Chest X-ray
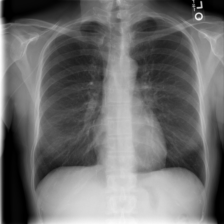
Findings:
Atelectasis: negative
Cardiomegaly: negative
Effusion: negative
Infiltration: negative
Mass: negative
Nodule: negative
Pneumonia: negative
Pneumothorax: negative
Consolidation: negative
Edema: negative
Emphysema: negative
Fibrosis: negative
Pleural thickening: negative
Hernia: negative